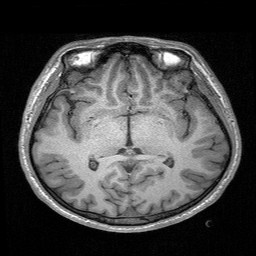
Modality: T1w
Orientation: coronal